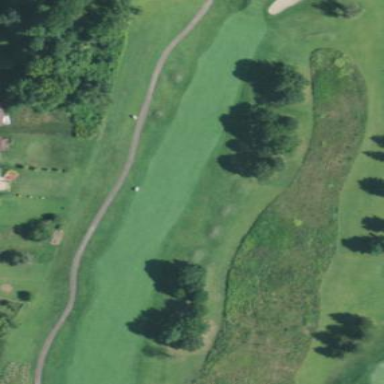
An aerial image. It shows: Grassy area designated as golf fairway.